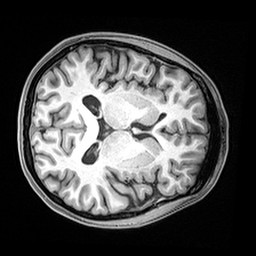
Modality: T1w
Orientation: axial
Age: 31
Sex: female
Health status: healthy
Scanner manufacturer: siemens
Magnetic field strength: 3 T
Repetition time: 2.4 s
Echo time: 0.00217 s